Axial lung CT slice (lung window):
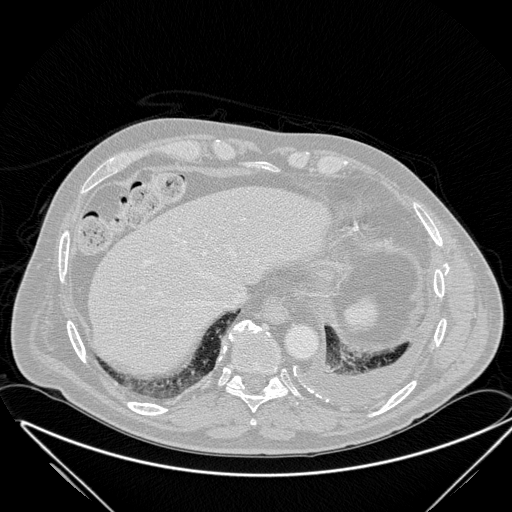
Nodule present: no